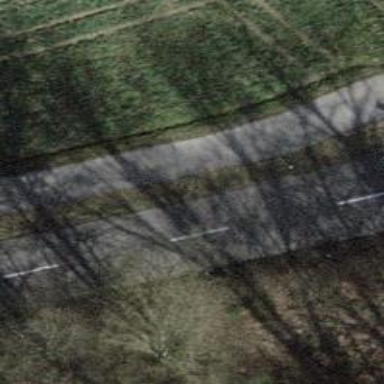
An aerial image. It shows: Well-maintained track road with grade 1 tracktype.